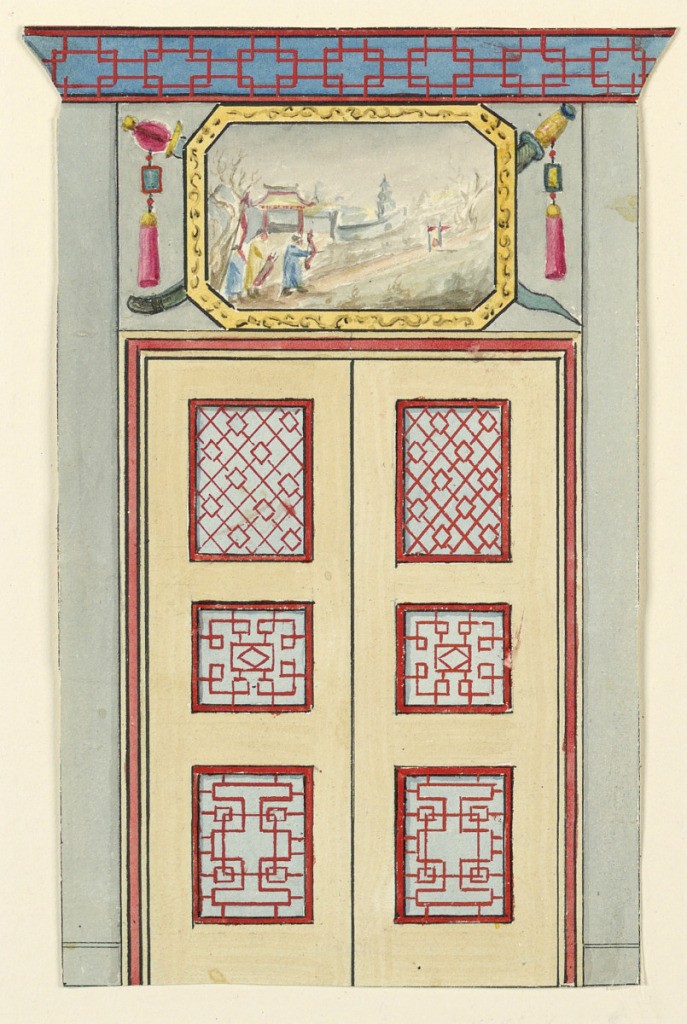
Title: Door and Over Door, Blue (South) Drawing Room
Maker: Frederick Crace, English, 1779–1859
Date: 1815–22
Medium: Pen and black ink, brush and watercolor on white wove paper, silhouetted
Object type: Drawing
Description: Vertical rectangle. Design for the Royal Pavilion, Brighton. Design for a section of a wall, with double-doors bearing painted panels of lattice-work design. The over door consists of a painted scene with Chinese figures and landscape, enclosed in a frame and set against a representation of crossed swords. Cornice with a painted border of lattice-work design.

Original album associated with this collection still exists.  See 1948-40-1 accessory